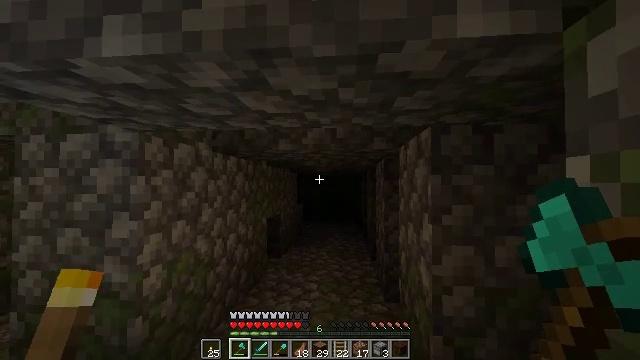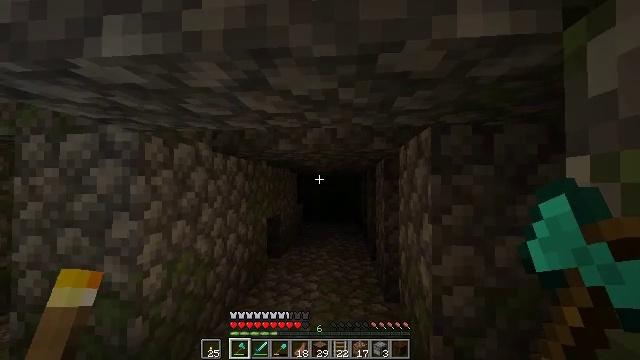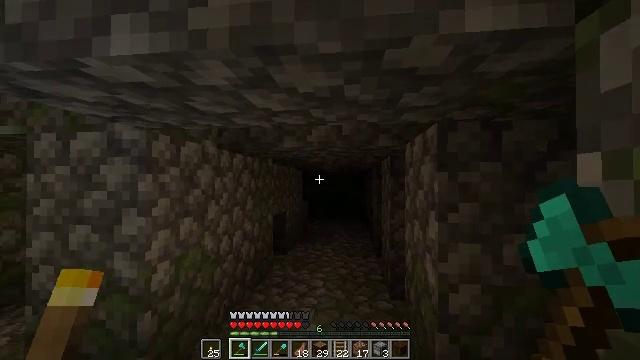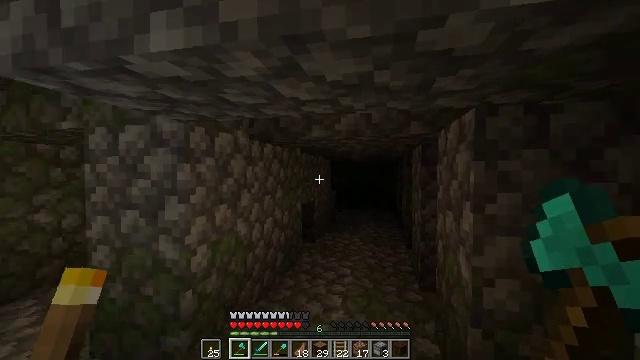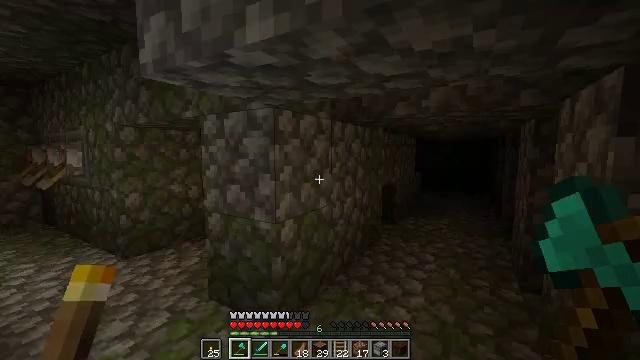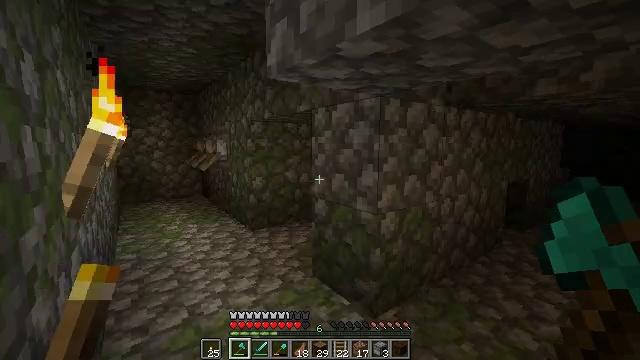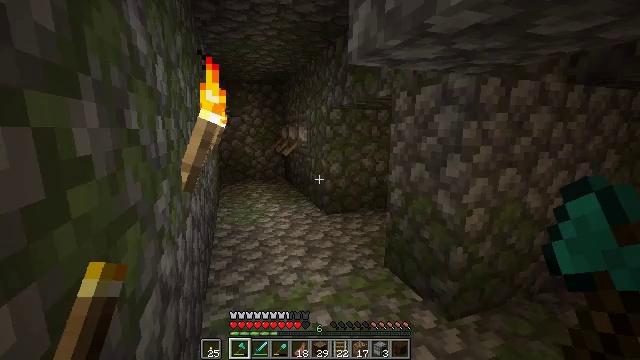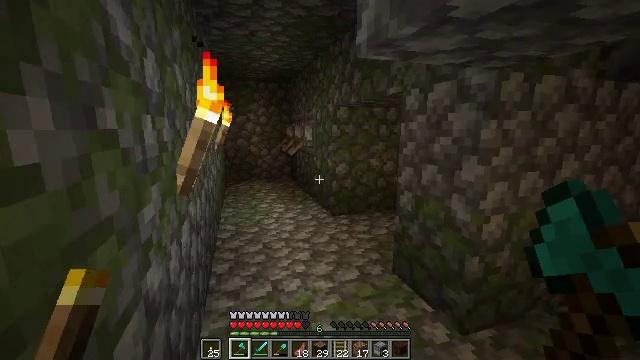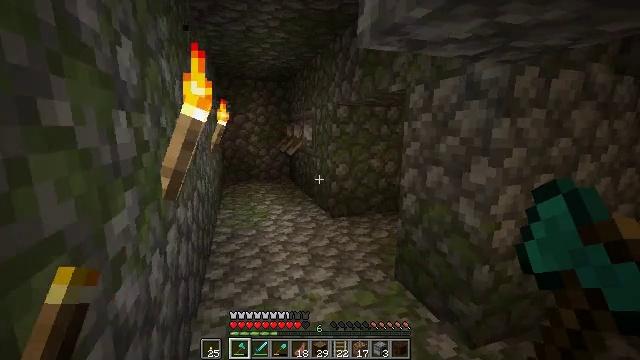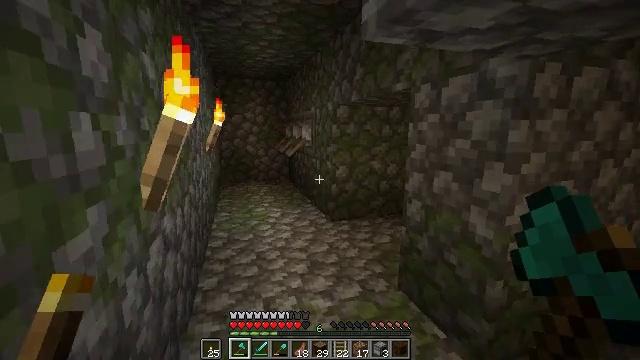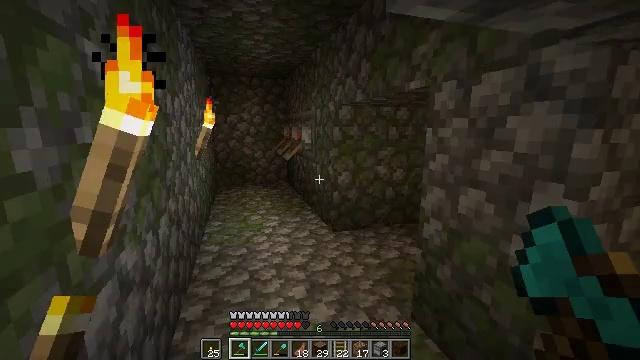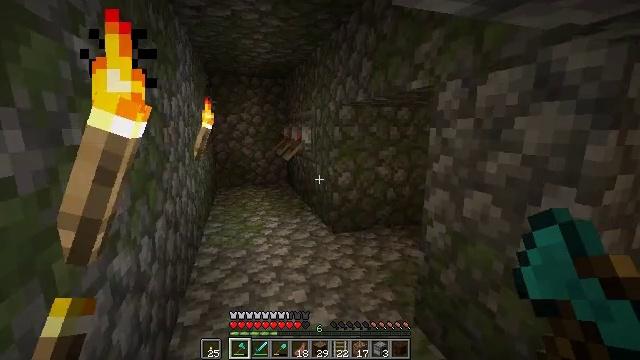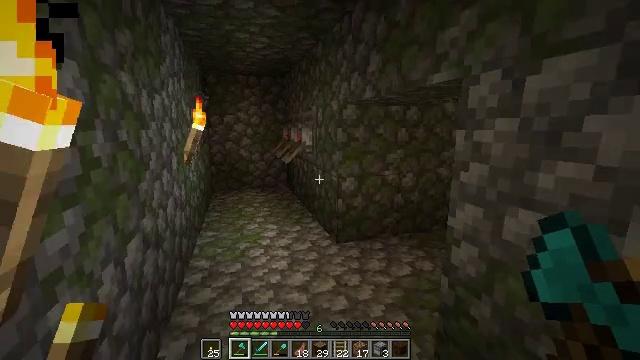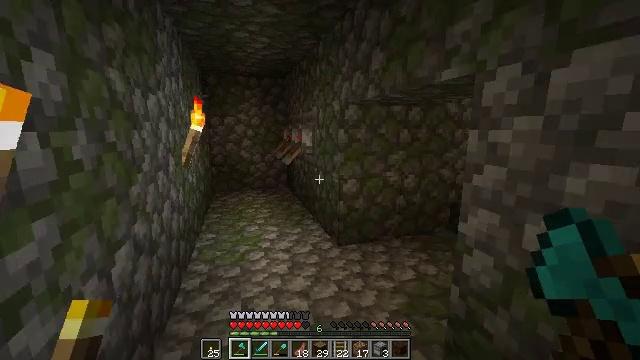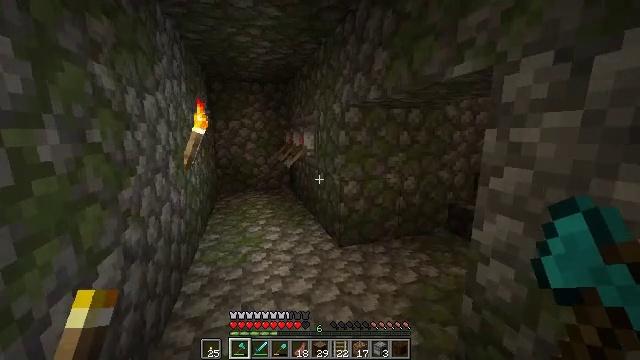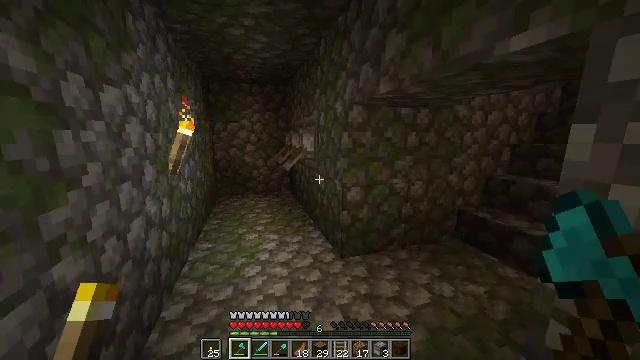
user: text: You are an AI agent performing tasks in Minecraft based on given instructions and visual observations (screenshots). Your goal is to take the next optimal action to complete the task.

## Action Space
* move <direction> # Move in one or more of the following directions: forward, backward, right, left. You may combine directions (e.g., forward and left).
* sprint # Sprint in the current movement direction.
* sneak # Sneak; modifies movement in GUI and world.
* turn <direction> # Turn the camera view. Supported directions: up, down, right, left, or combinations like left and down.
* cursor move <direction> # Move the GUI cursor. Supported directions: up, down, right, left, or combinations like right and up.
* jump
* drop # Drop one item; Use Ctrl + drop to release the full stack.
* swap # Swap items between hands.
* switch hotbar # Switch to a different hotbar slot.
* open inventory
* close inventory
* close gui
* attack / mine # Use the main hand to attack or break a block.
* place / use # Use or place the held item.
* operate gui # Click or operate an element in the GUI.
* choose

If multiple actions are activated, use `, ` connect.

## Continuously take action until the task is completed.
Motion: motion action
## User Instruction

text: Disassemble the tripwire hook.
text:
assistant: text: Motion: no_op
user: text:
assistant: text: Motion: turn left
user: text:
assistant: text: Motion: turn left and down
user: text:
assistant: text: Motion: turn left and down
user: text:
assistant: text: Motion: turn left and down
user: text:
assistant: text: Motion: move forward, turn left and down
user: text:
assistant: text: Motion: move forward, turn left
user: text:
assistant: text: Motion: move forward
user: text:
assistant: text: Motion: move forward
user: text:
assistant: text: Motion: move forward
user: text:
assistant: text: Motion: move forward
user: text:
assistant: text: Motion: move forward, sprint
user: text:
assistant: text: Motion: move forward, sprint
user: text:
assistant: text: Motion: move forward, sprint
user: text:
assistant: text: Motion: move forward, sprint
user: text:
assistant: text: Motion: move forward
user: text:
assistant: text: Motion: move forward
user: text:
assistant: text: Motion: move forward, sprint
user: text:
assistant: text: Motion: move forward, sprint, turn left
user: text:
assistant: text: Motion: move forward, sprint
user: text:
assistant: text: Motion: move forward
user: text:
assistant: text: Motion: move forward, turn up
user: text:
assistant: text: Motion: move forward
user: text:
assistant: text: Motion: move forward and move left
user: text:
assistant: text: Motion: move left
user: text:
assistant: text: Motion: move left
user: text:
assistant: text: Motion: move left, turn right
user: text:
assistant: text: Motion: turn right
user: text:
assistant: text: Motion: turn right and up
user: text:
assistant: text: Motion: turn right